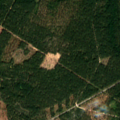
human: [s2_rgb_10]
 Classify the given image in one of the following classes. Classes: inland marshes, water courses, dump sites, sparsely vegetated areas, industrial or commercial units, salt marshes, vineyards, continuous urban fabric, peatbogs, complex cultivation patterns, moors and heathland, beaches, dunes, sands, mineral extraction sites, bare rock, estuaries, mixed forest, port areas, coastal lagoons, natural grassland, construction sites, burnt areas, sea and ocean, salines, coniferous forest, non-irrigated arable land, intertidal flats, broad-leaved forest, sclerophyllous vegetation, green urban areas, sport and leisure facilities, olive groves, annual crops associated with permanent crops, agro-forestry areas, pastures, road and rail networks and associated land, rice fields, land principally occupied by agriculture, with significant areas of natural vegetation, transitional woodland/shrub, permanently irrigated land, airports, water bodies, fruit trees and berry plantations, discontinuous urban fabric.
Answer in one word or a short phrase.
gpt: coniferous forest